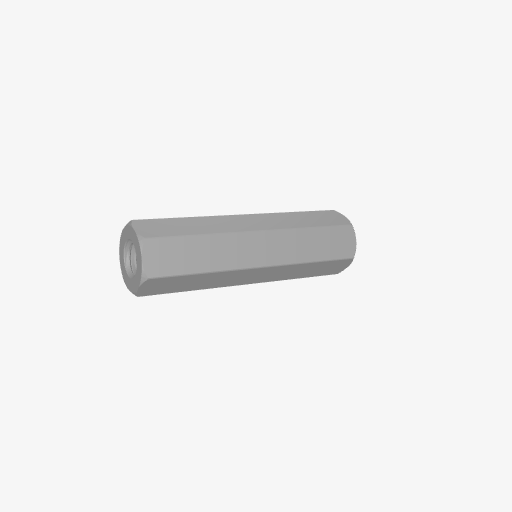
Part: Standoff8RID27